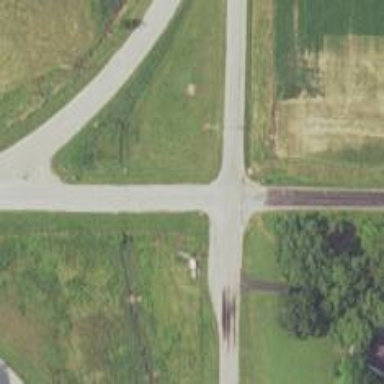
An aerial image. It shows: Road with stop sign.